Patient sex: M
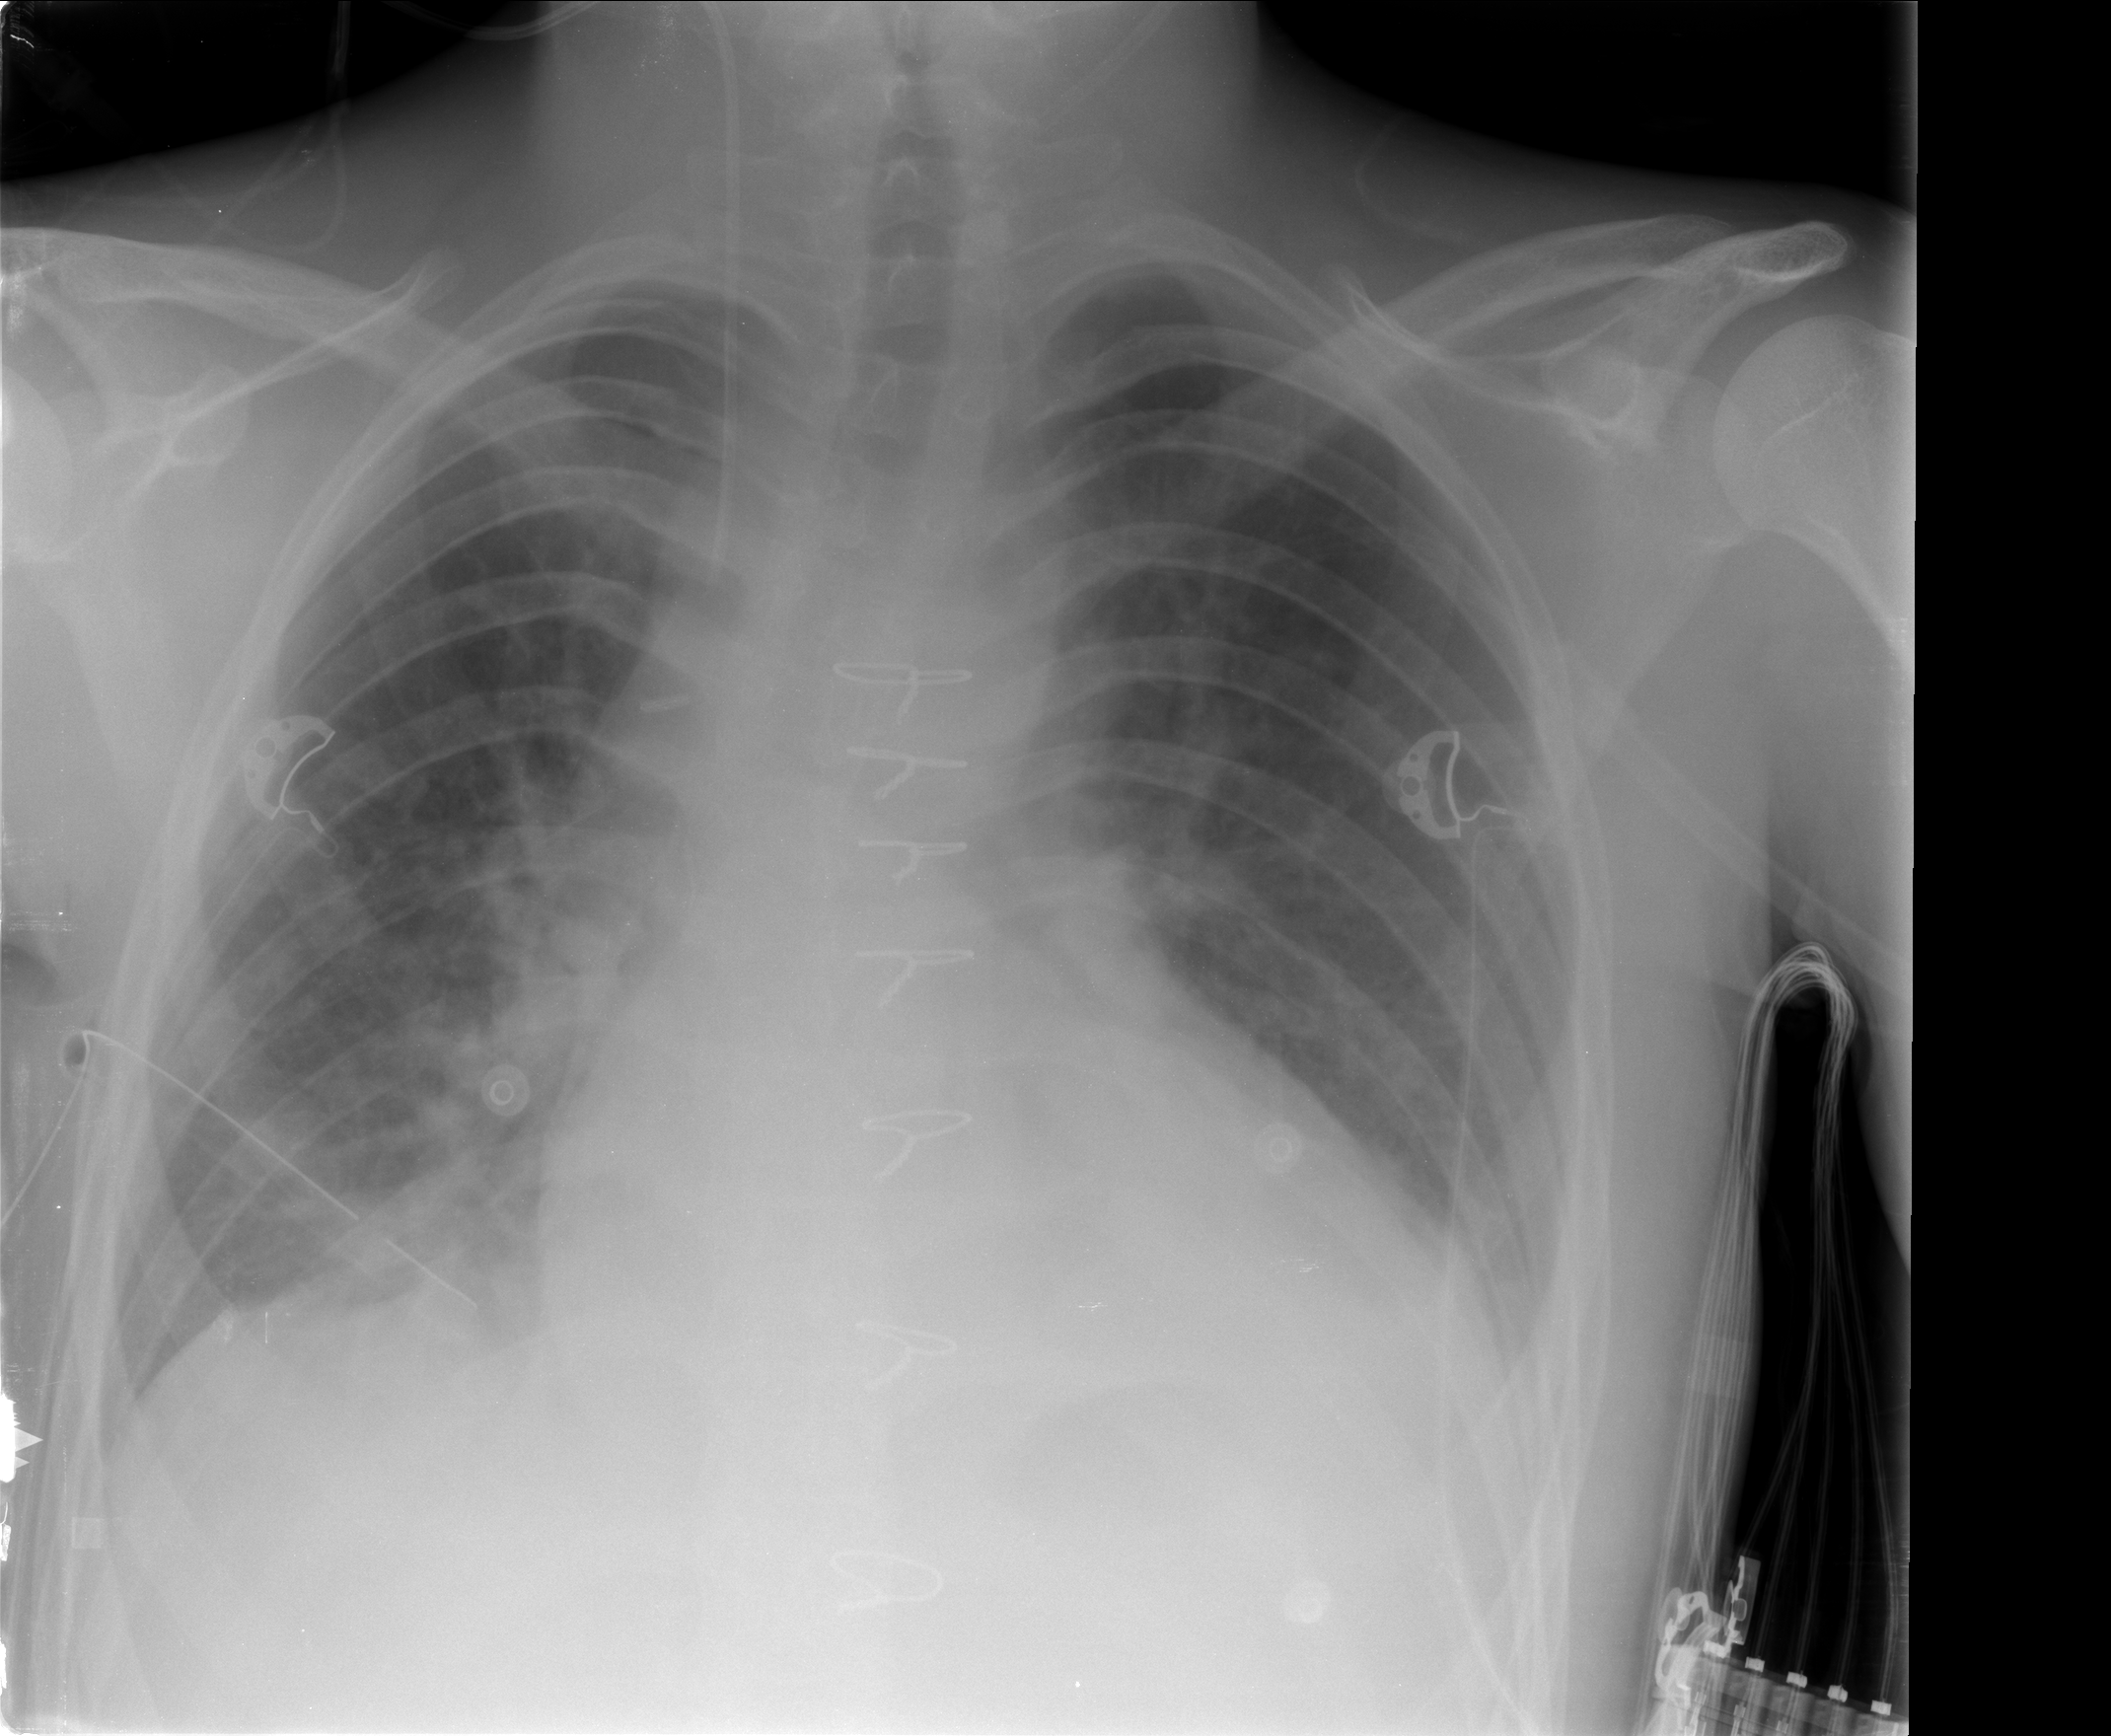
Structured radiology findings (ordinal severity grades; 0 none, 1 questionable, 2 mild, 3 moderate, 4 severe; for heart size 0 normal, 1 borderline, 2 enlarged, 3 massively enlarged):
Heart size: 2
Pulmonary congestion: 0
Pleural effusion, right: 0
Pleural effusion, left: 1
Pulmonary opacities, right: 0
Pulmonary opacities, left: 0
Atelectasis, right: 2
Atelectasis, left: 0